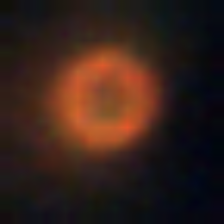
Taxon: NanoPlankton
Group: Other